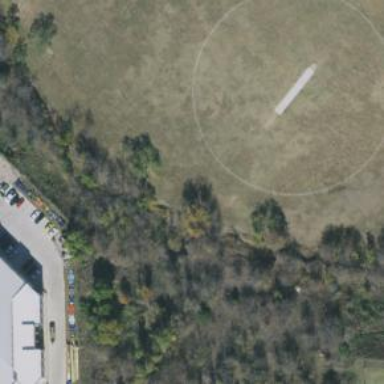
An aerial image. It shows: Disc golf basket.